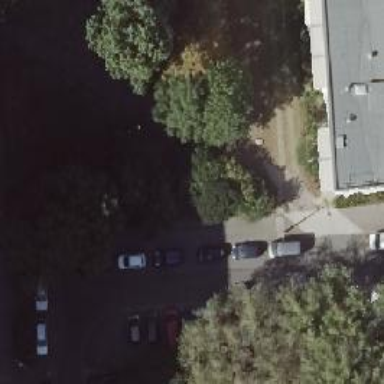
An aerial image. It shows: Sidewalk.